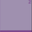
Piece: xx